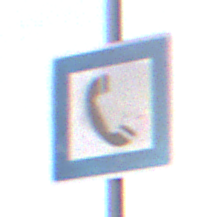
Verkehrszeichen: Fernsprecher
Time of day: SunriseSunset
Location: Outdoor (Urban)
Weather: PartlyCloudy
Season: NotSpecified
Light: Natural